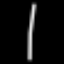
Label: line